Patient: sex F, age 69
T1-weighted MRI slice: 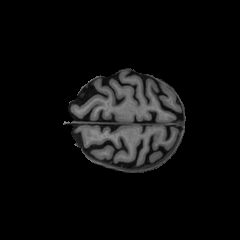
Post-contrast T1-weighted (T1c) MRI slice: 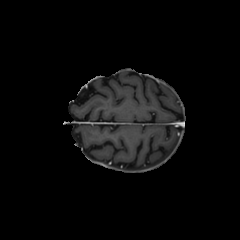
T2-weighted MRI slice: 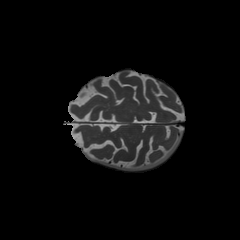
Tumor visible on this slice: no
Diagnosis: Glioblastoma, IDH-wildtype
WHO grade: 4